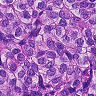
Metastatic tissue present: yes